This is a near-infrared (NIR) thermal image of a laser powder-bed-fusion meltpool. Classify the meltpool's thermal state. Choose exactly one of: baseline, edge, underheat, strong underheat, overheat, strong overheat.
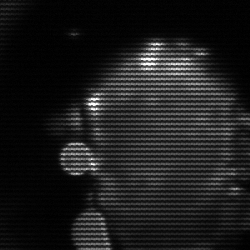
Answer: baseline